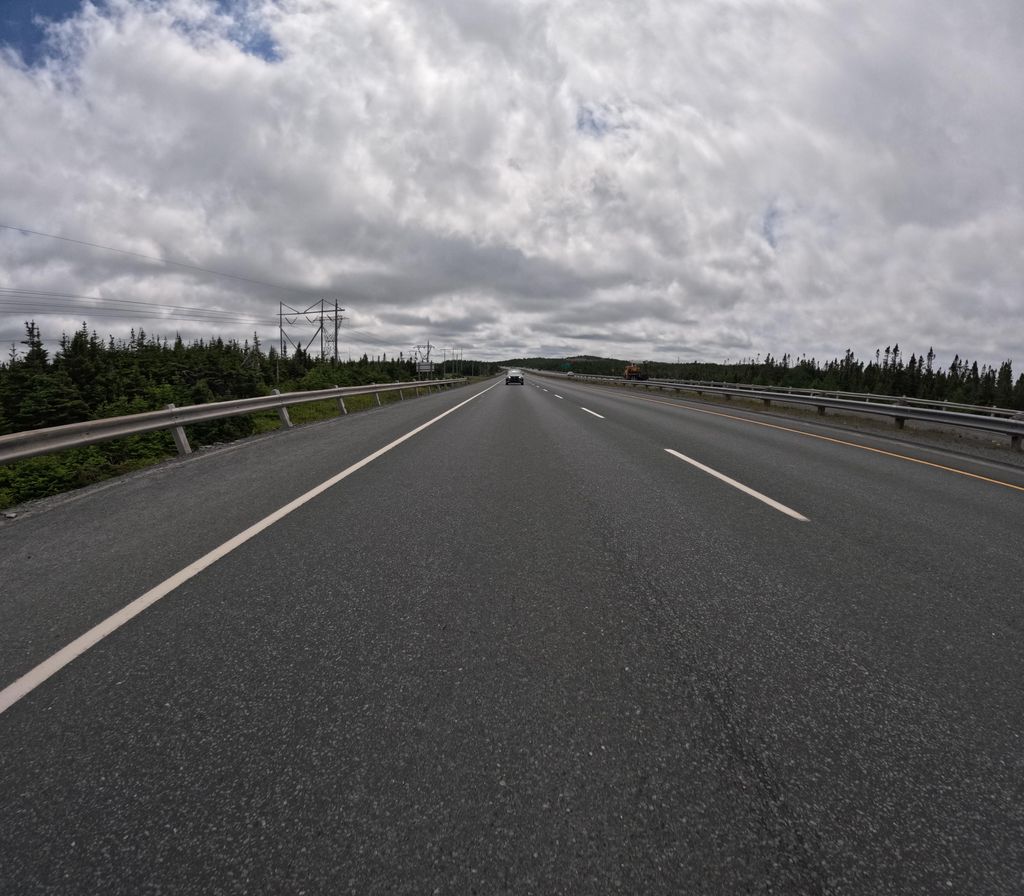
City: st_johns